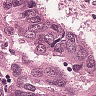
Metastatic tissue present: yes